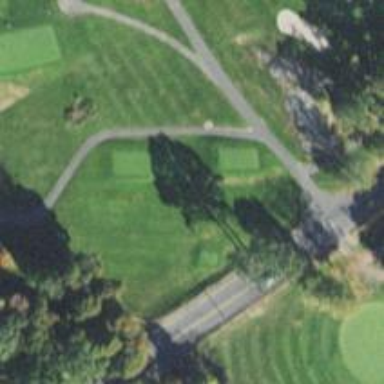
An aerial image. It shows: Golf tee.